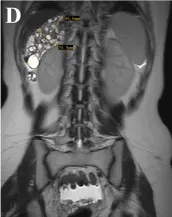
Images. (taken on 2023-09-24) show an enlargement of the pelvic and abdominal masses.
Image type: radiology (mri)